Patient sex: M
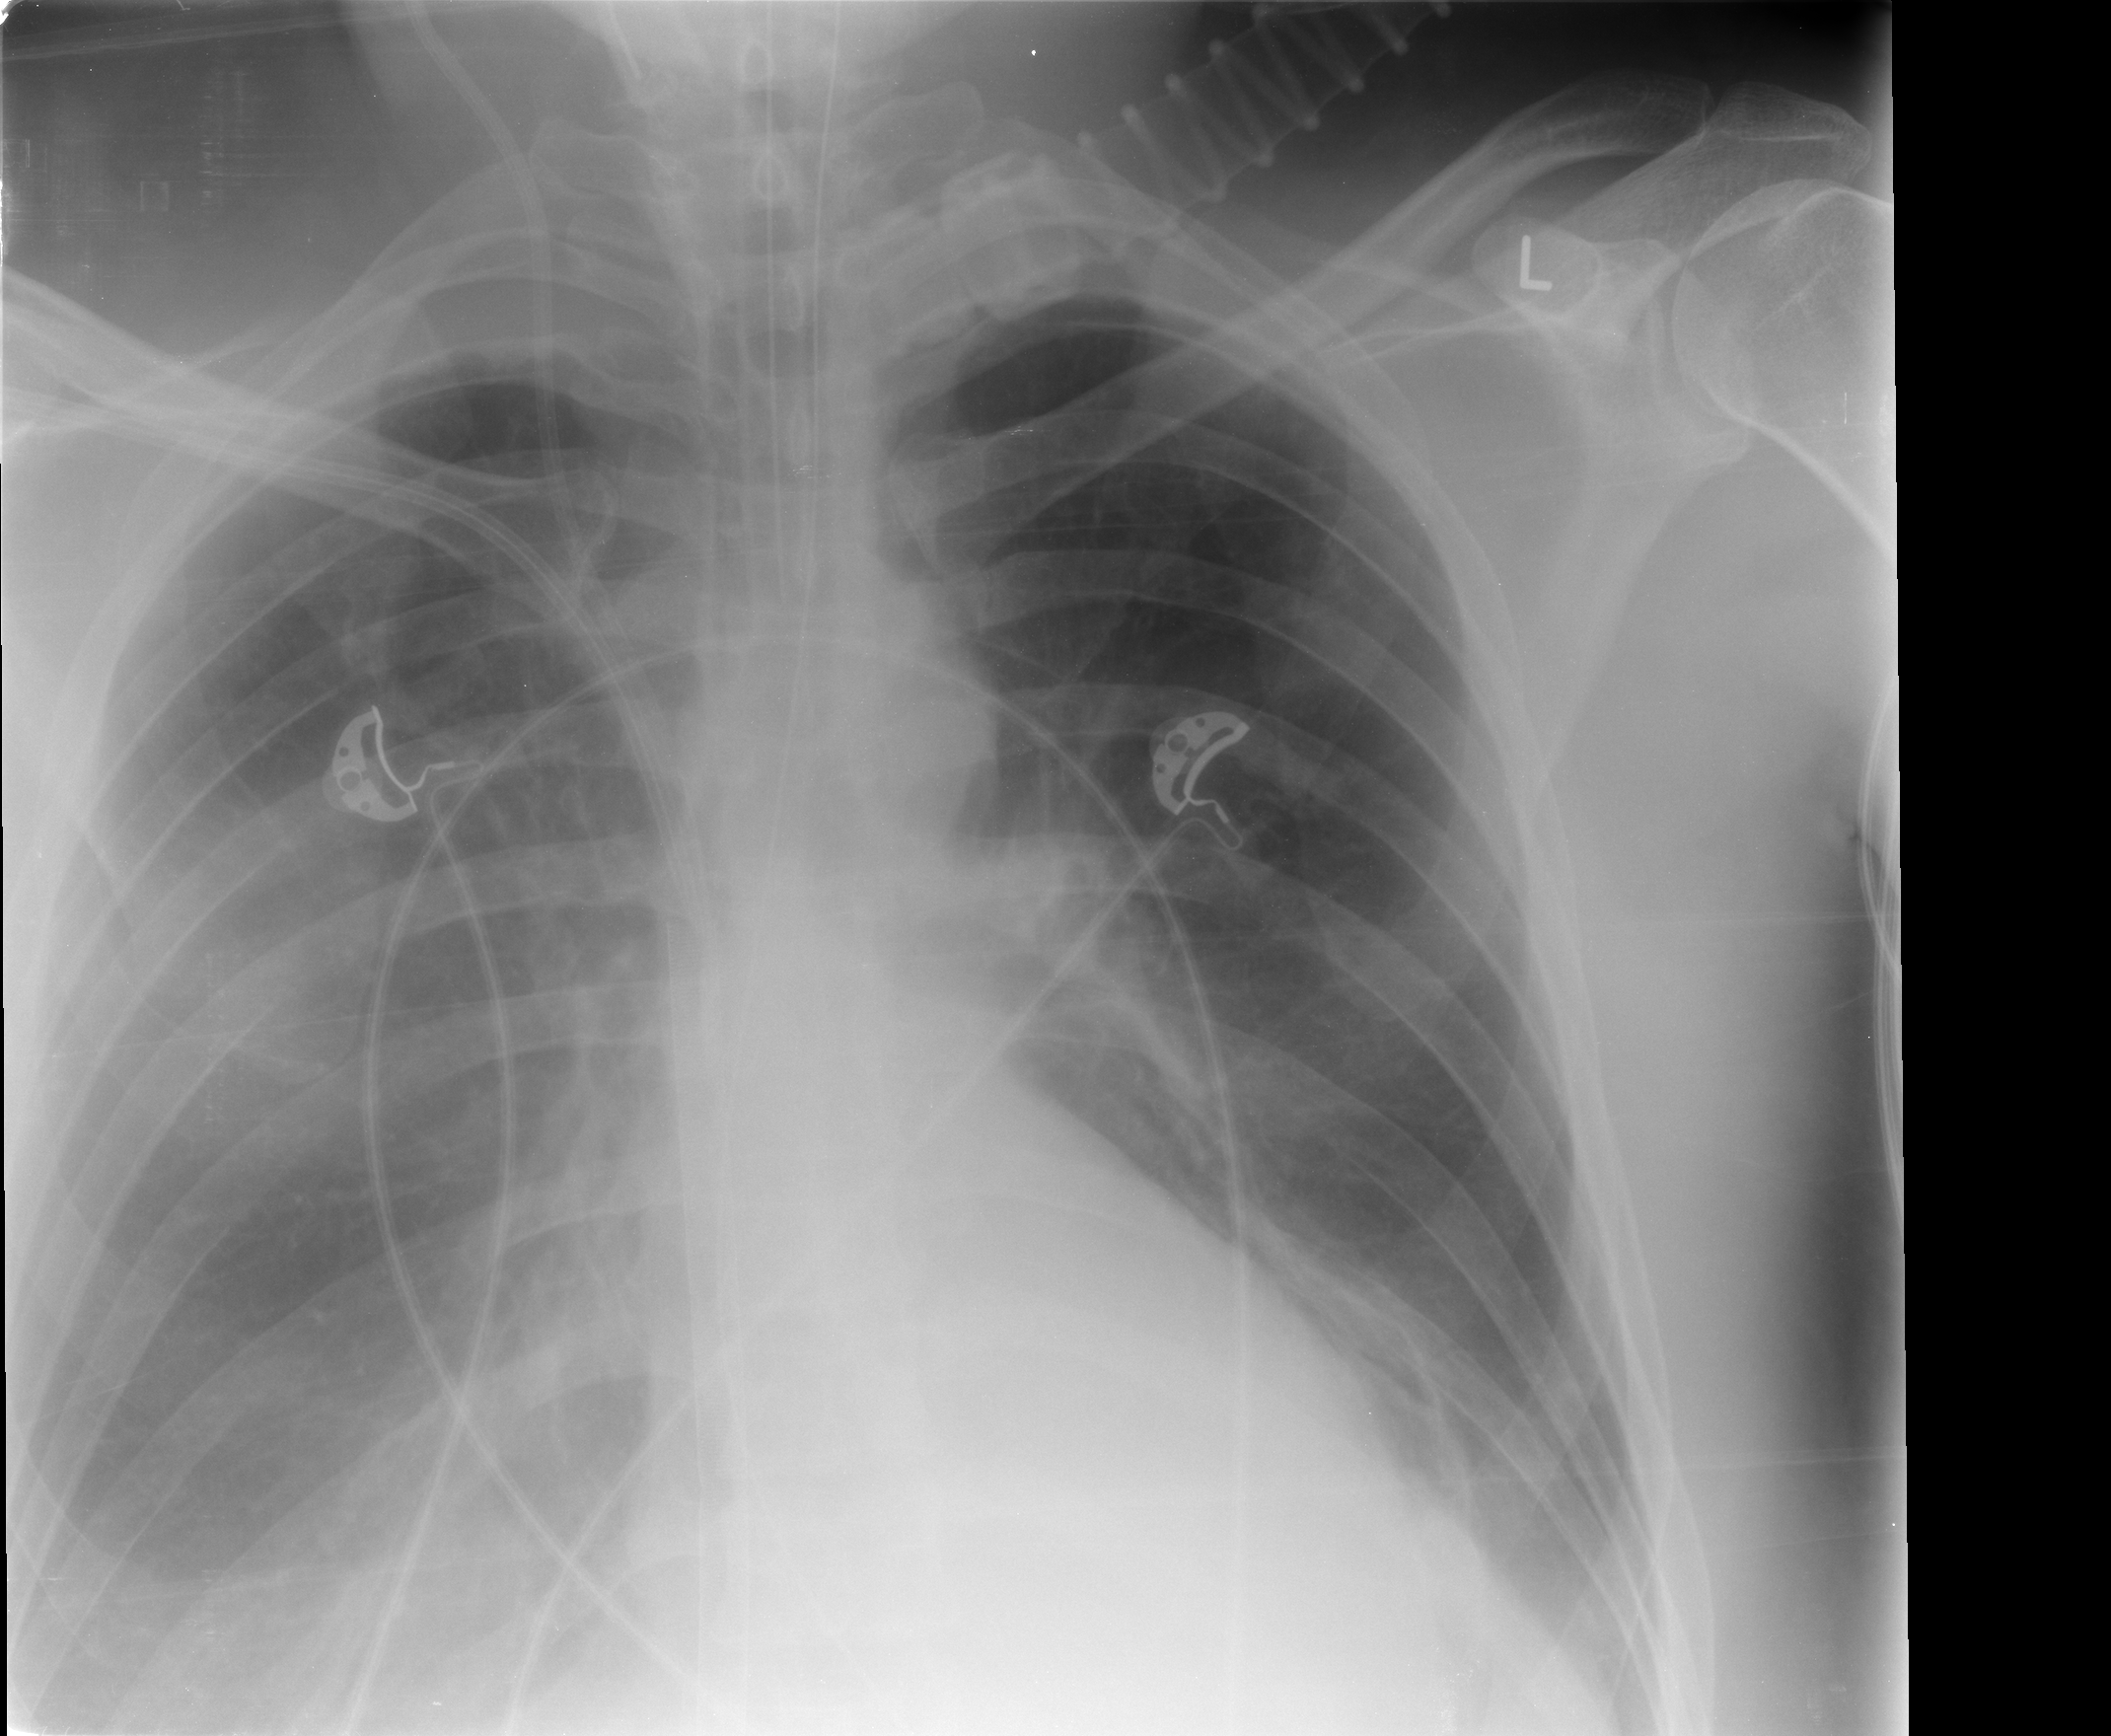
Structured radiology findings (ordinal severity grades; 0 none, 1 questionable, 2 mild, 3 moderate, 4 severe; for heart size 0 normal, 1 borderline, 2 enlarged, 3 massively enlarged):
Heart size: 0
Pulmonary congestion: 0
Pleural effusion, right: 3
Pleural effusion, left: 2
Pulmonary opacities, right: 0
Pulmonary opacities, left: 2
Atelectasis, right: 2
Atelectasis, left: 2